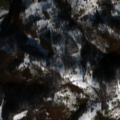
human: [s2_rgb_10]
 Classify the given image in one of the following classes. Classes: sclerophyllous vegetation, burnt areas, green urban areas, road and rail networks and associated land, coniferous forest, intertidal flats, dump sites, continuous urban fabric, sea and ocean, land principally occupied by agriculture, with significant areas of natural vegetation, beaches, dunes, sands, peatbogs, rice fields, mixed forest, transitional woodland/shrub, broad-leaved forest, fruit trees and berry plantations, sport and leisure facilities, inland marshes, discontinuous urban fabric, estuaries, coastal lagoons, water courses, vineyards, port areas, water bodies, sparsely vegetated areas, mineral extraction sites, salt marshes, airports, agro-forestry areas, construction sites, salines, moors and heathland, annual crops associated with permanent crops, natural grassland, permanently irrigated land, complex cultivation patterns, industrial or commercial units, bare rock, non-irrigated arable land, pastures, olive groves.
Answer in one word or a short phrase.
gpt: pastures, land principally occupied by agriculture, with significant areas of natural vegetation, broad-leaved forest, transitional woodland/shrub